Question: In Unity 3D I have a GameObject with a ".transform.position" (Vector3) at some origin and I have a Vector2 position that represents a weapon position on that GameObject. In the following image the triangle is my GameObject and the green dot is the ".transform.position" of the GameObject and the red dot is the weapon position placed in front of the GameObject in this example (but it could be placed anywhere relative to the GameObject). The idea is that when a weapon fires its shot must start at the ".transform.position + weapon position" and fly off, but I am having a hard time calculating the shot start position.

The image shows my desired result, if the GameObject gets rotated I want my calculated weapon start position to remain in front of the GameObject. As long as my GameObject is not rotate all is fine, but when I rotate my GameObject my calculations fails and the position goes all wrong. My idea was to do something like this:
'''
public static Vector2 GetDestinationFromPosition(Vector2 pos, float angle, float distance) {
if(distance < 0) {
angle = EA_Helper.GetCorrectedAngle(angle + 180.0f);
distance = distance * -1;
}
float vx = Mathf.Sin(angle) * distance;
float vy = Mathf.Cos(angle) * distance;
return pos + new Vector2(vx, vy);
}
Vector2 shotStartPos = EA_Helper.GetDestinationFromPosition(parent.transform.position, parent.transform.eulerAngles.z + 90, positionOnShip.x);
shotStartPos = EA_Helper.GetDestinationFromPosition(shotStartPos, parent.transform.eulerAngles.z, positionOnShip.y);
'''
But it is not working, the calculated position gets placed all around the edge of the GameObject and does not get placed where I thought it would (only if GameObject angle/rotation is zero). Can someone help me out here please?
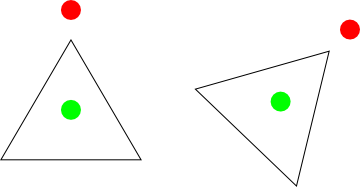
Answer: It's quite simple:
'''
Vector2 shotStartPos = transform.TransformPoint(positionOnShip);
'''